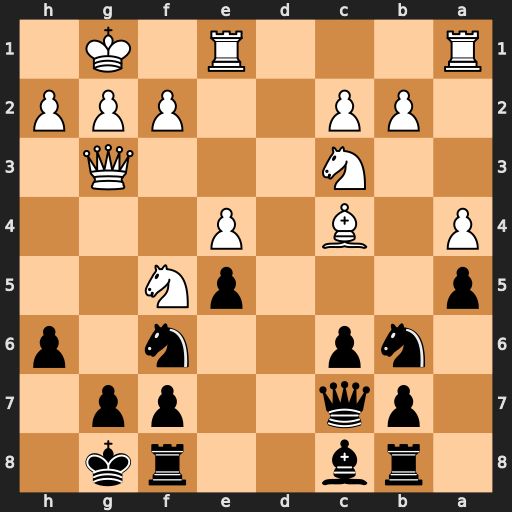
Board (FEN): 1rb2rk1/1pq2pp1/1np2n1p/p3pN2/P1B1P3/2N3Q1/1PP2PPP/R3R1K1
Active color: b
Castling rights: -
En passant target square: -
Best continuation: Bxf5 exf5 Nxc4